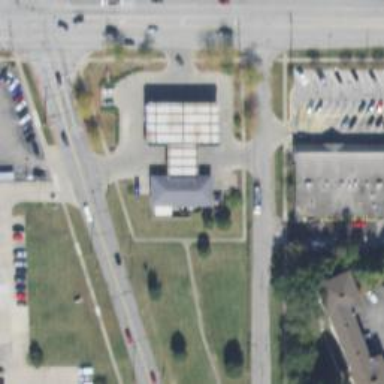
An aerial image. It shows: Convenience shop.